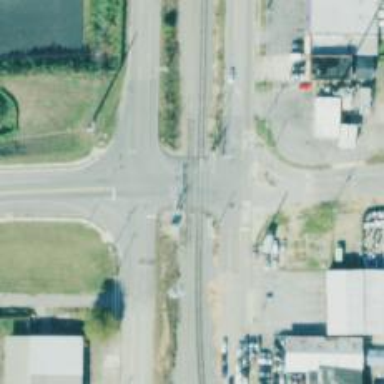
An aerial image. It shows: Level crossing with lights at the railway.